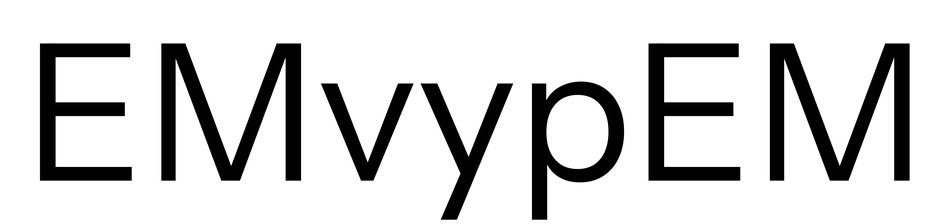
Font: InstrumentSans_Regular